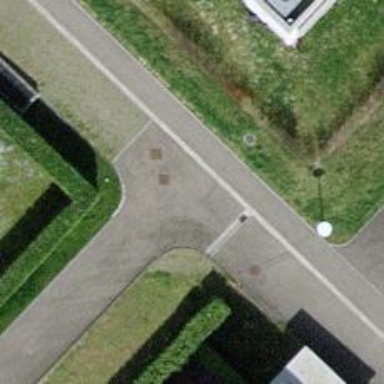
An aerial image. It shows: Pedestrian road.